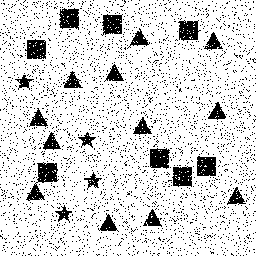
Squares: 8
Triangles: 12
Stars: 4
Total shapes: 24